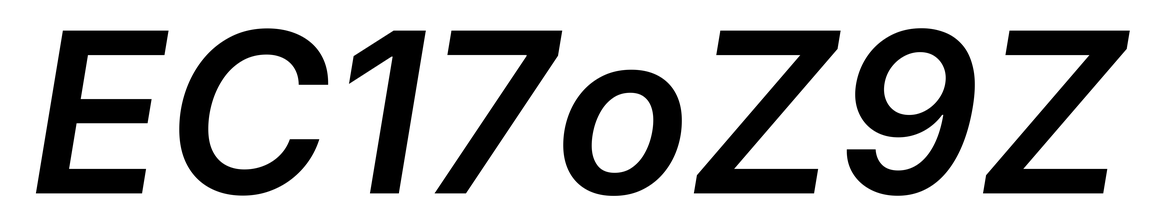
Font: Inter-Italic_SemiBold_Italic